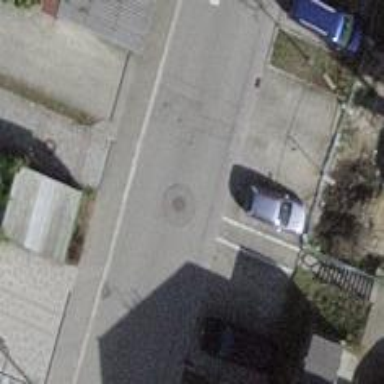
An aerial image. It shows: Set of steps on the road.